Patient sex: F
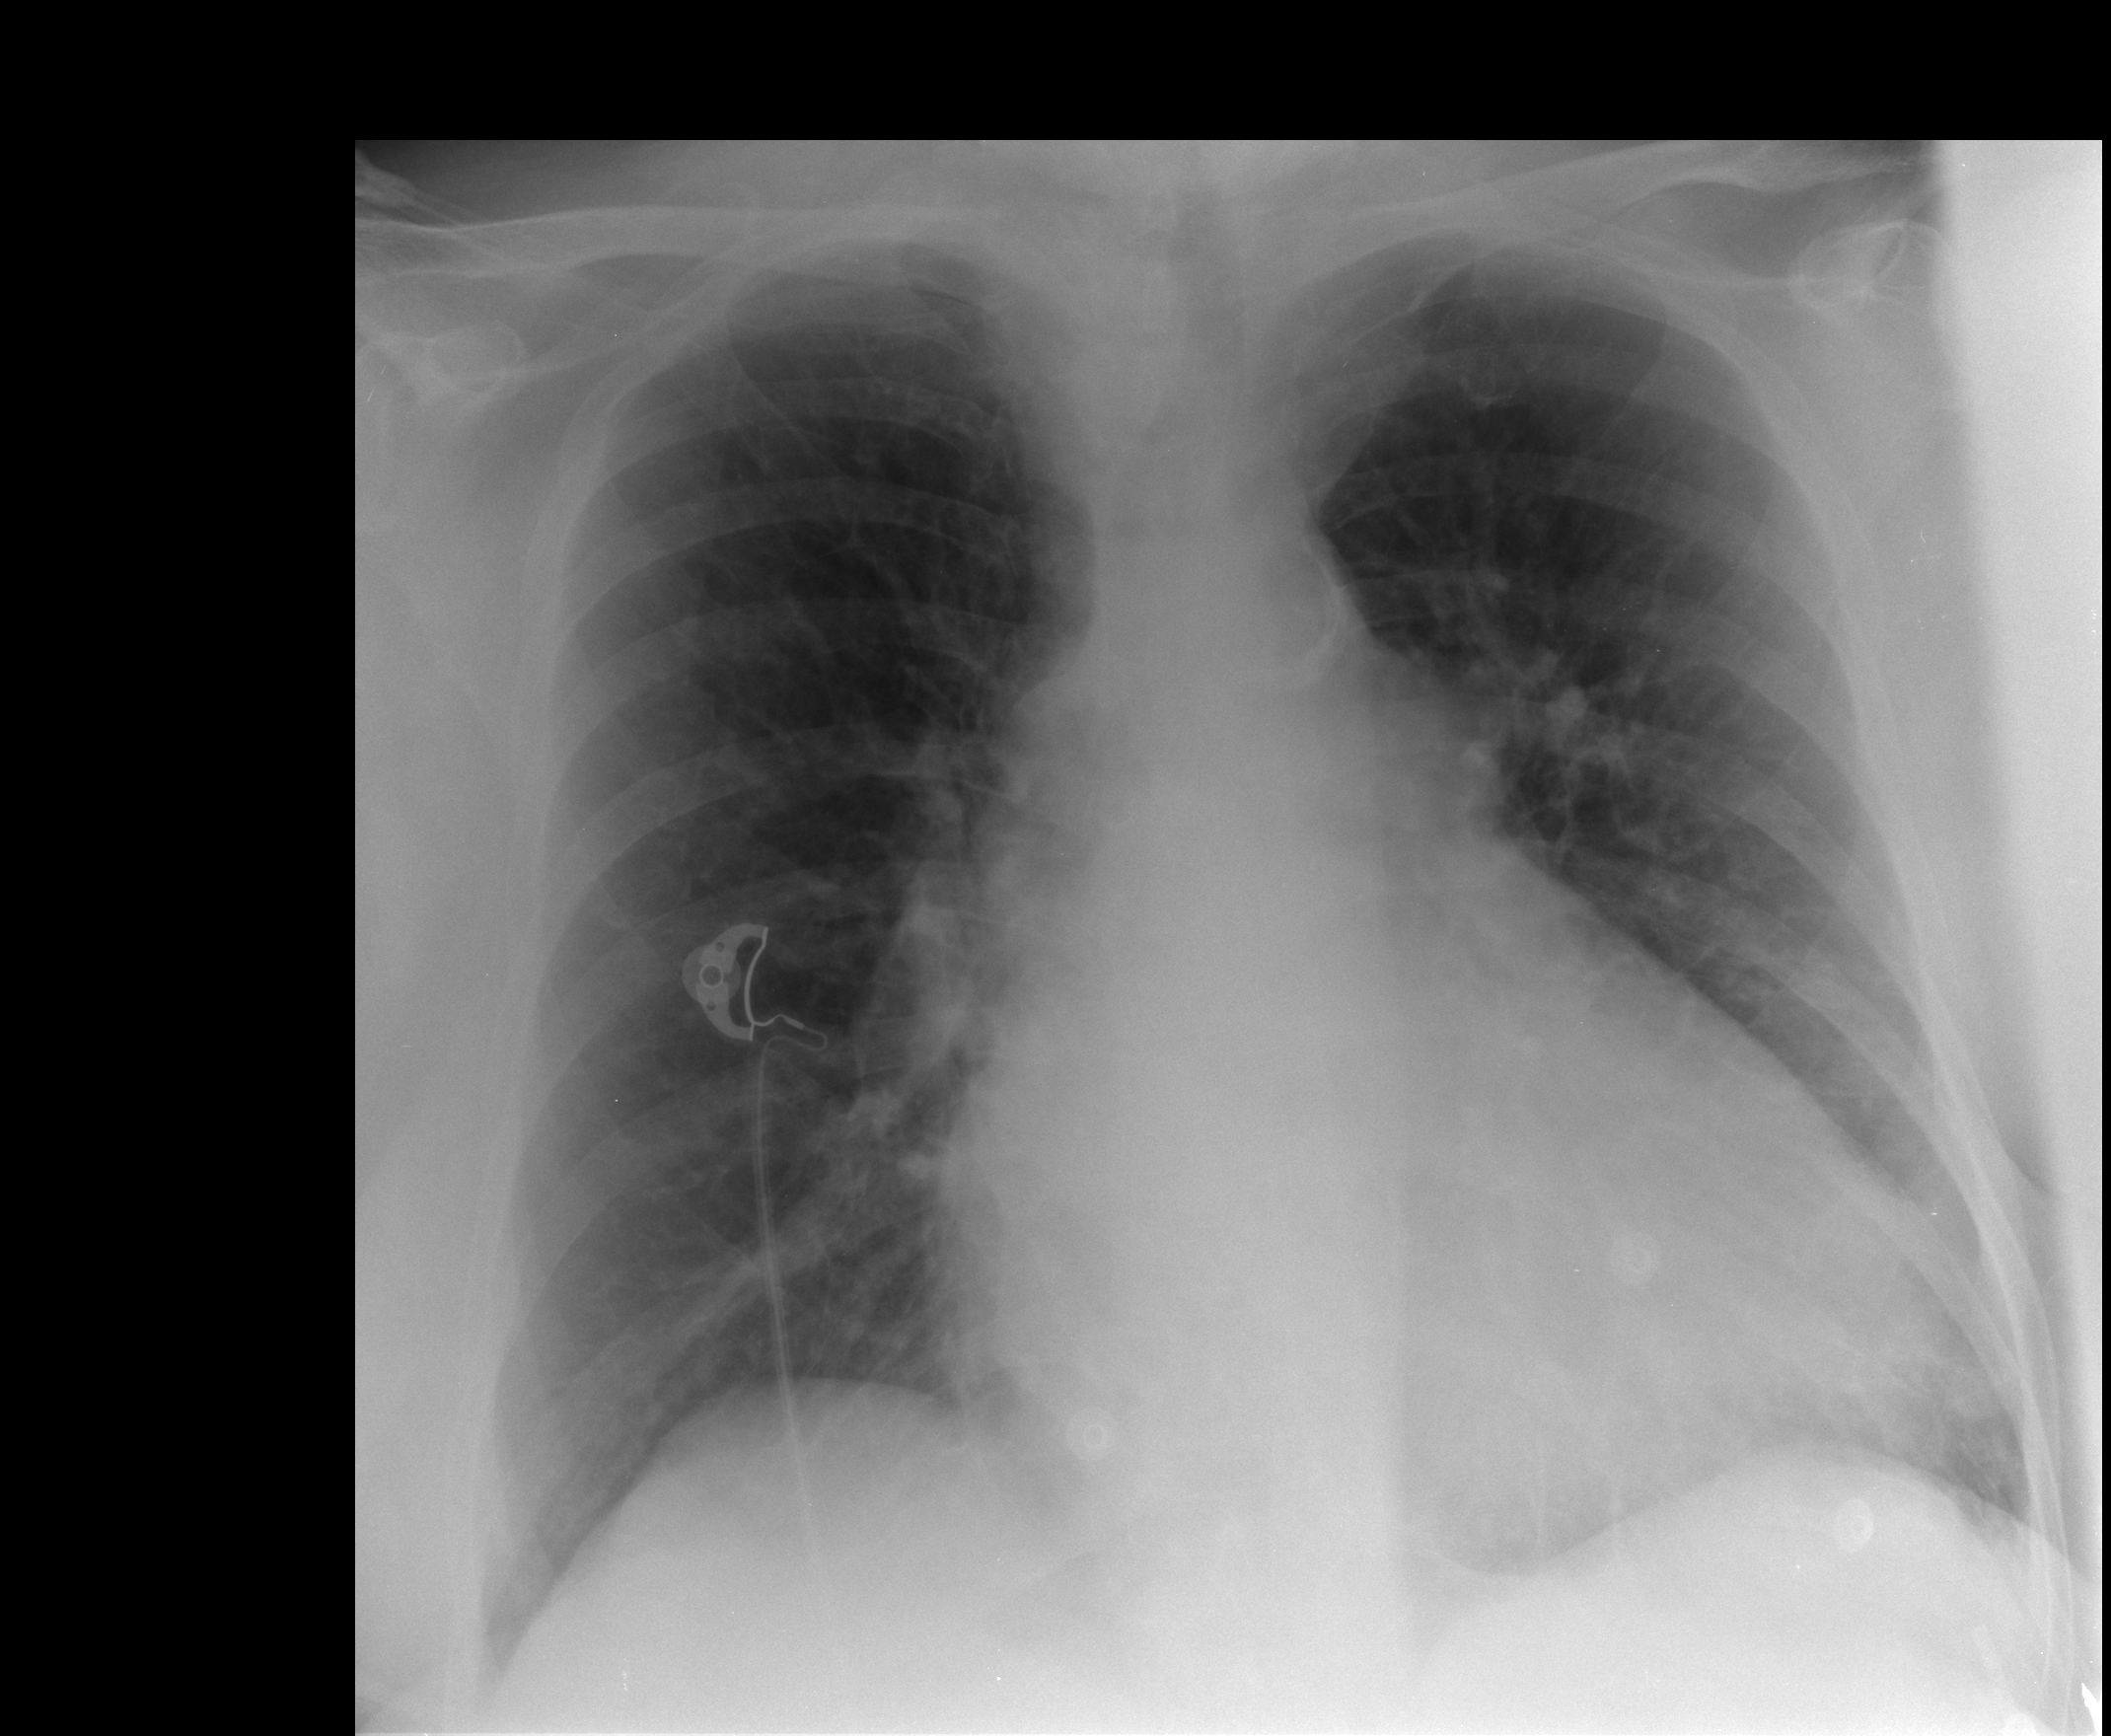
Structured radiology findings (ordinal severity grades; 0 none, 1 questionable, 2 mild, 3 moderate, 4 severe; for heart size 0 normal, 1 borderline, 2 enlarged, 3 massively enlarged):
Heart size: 3
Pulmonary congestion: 2
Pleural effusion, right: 0
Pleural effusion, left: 0
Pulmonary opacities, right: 0
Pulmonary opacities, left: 0
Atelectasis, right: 0
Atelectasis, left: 0